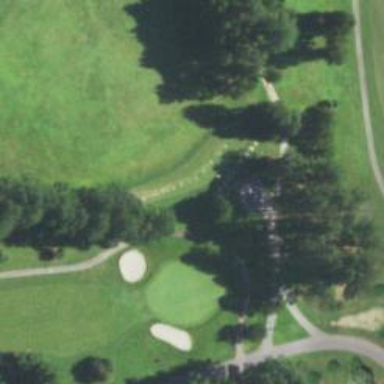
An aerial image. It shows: Pathway for golfing.